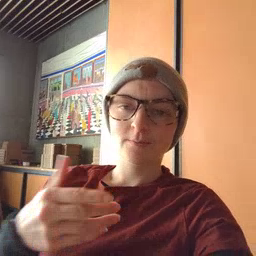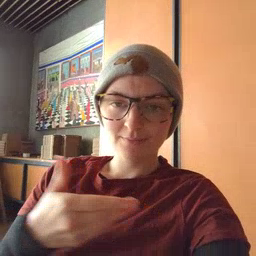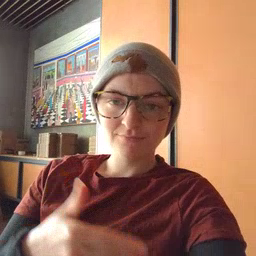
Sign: puppy